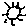
Label: sun